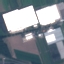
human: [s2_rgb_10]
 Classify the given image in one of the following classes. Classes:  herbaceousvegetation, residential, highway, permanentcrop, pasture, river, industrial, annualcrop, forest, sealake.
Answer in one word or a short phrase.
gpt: Industrial